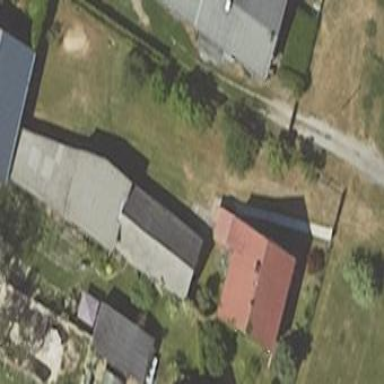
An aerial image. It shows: Shed building.